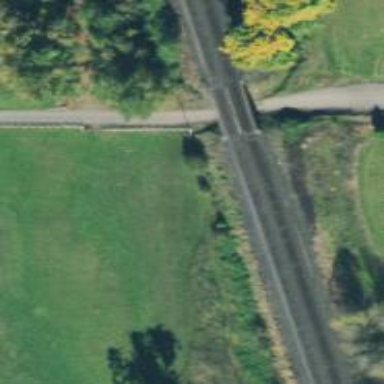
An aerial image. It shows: Viaduct railway bridge.